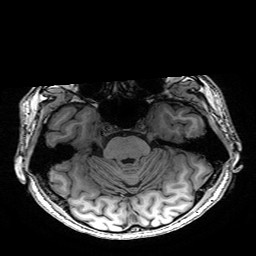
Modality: T1w
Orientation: coronal
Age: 60
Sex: male
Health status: healthy
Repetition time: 2.53 s
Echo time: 0.0034 s